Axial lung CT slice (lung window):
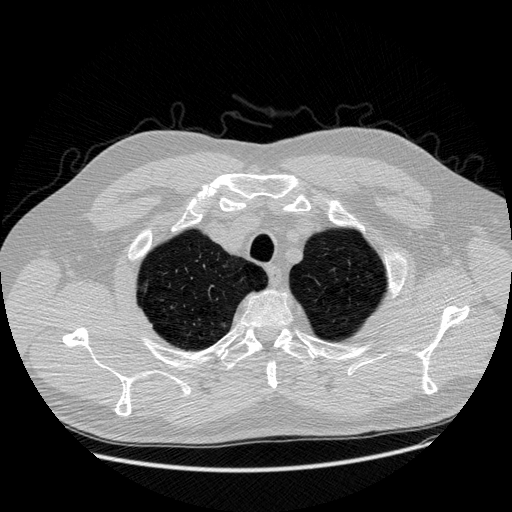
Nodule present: no